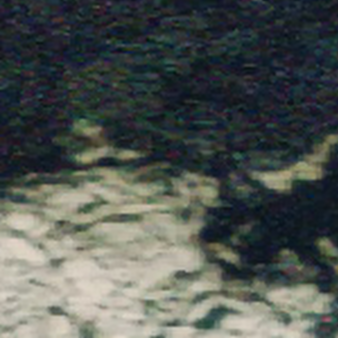
Label: other